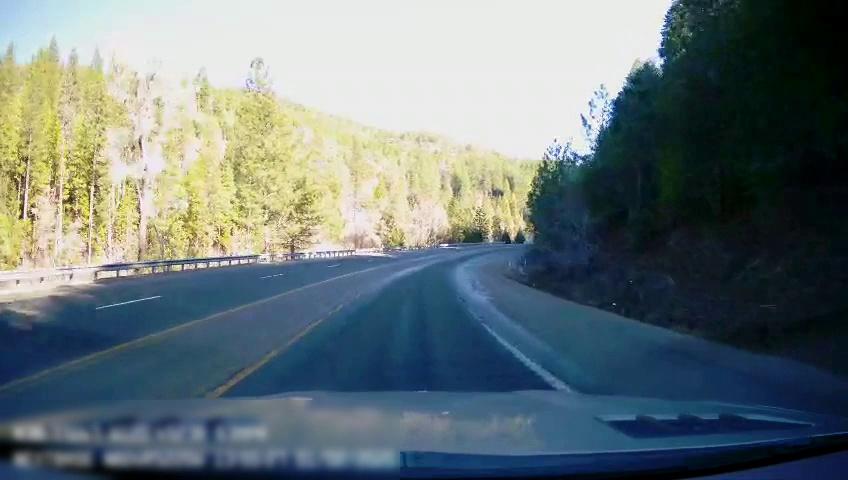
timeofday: Day
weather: Sunny
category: Drivable Space
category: Lanes | Opposite Lane
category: Lanes | Alternate Lane
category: Lanes | Opposite Lane
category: Lanes | Current Lane
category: Lanes | Alternate Lane
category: Lanes | Opposite Lane